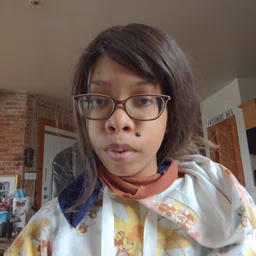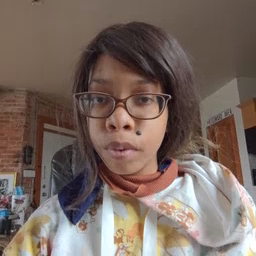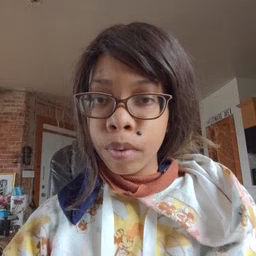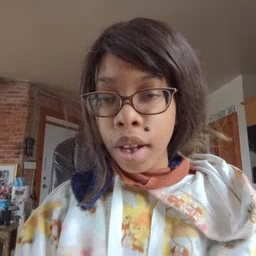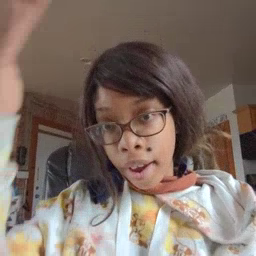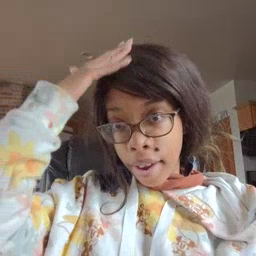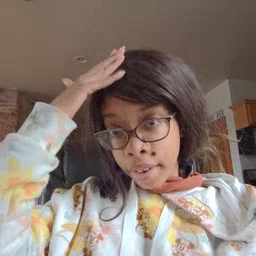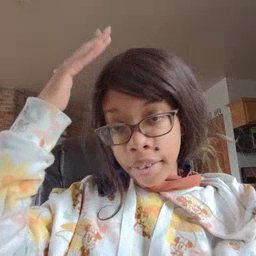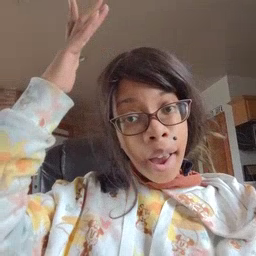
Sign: hat